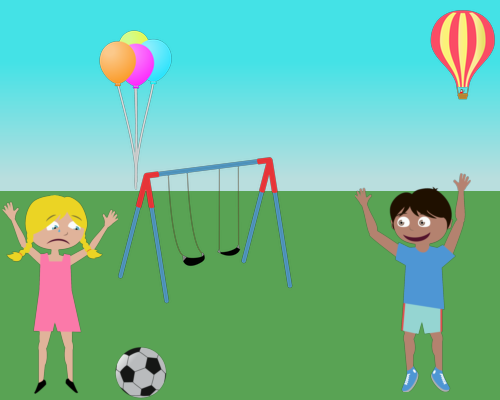
small air balloon right corner right side  boy arms up facing left smiling balloon medium above left side of swing set string touch front pole halfway down it left large girl arms up jumping sad face facing right